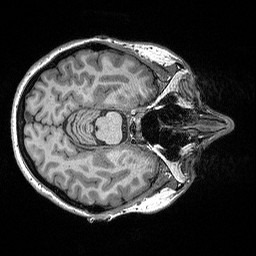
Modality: T1w
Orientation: axial
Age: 52
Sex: female
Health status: healthy
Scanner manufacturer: siemens
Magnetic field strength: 3 T
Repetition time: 2.3 s
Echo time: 0.00298 s